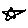
Label: star